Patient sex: F
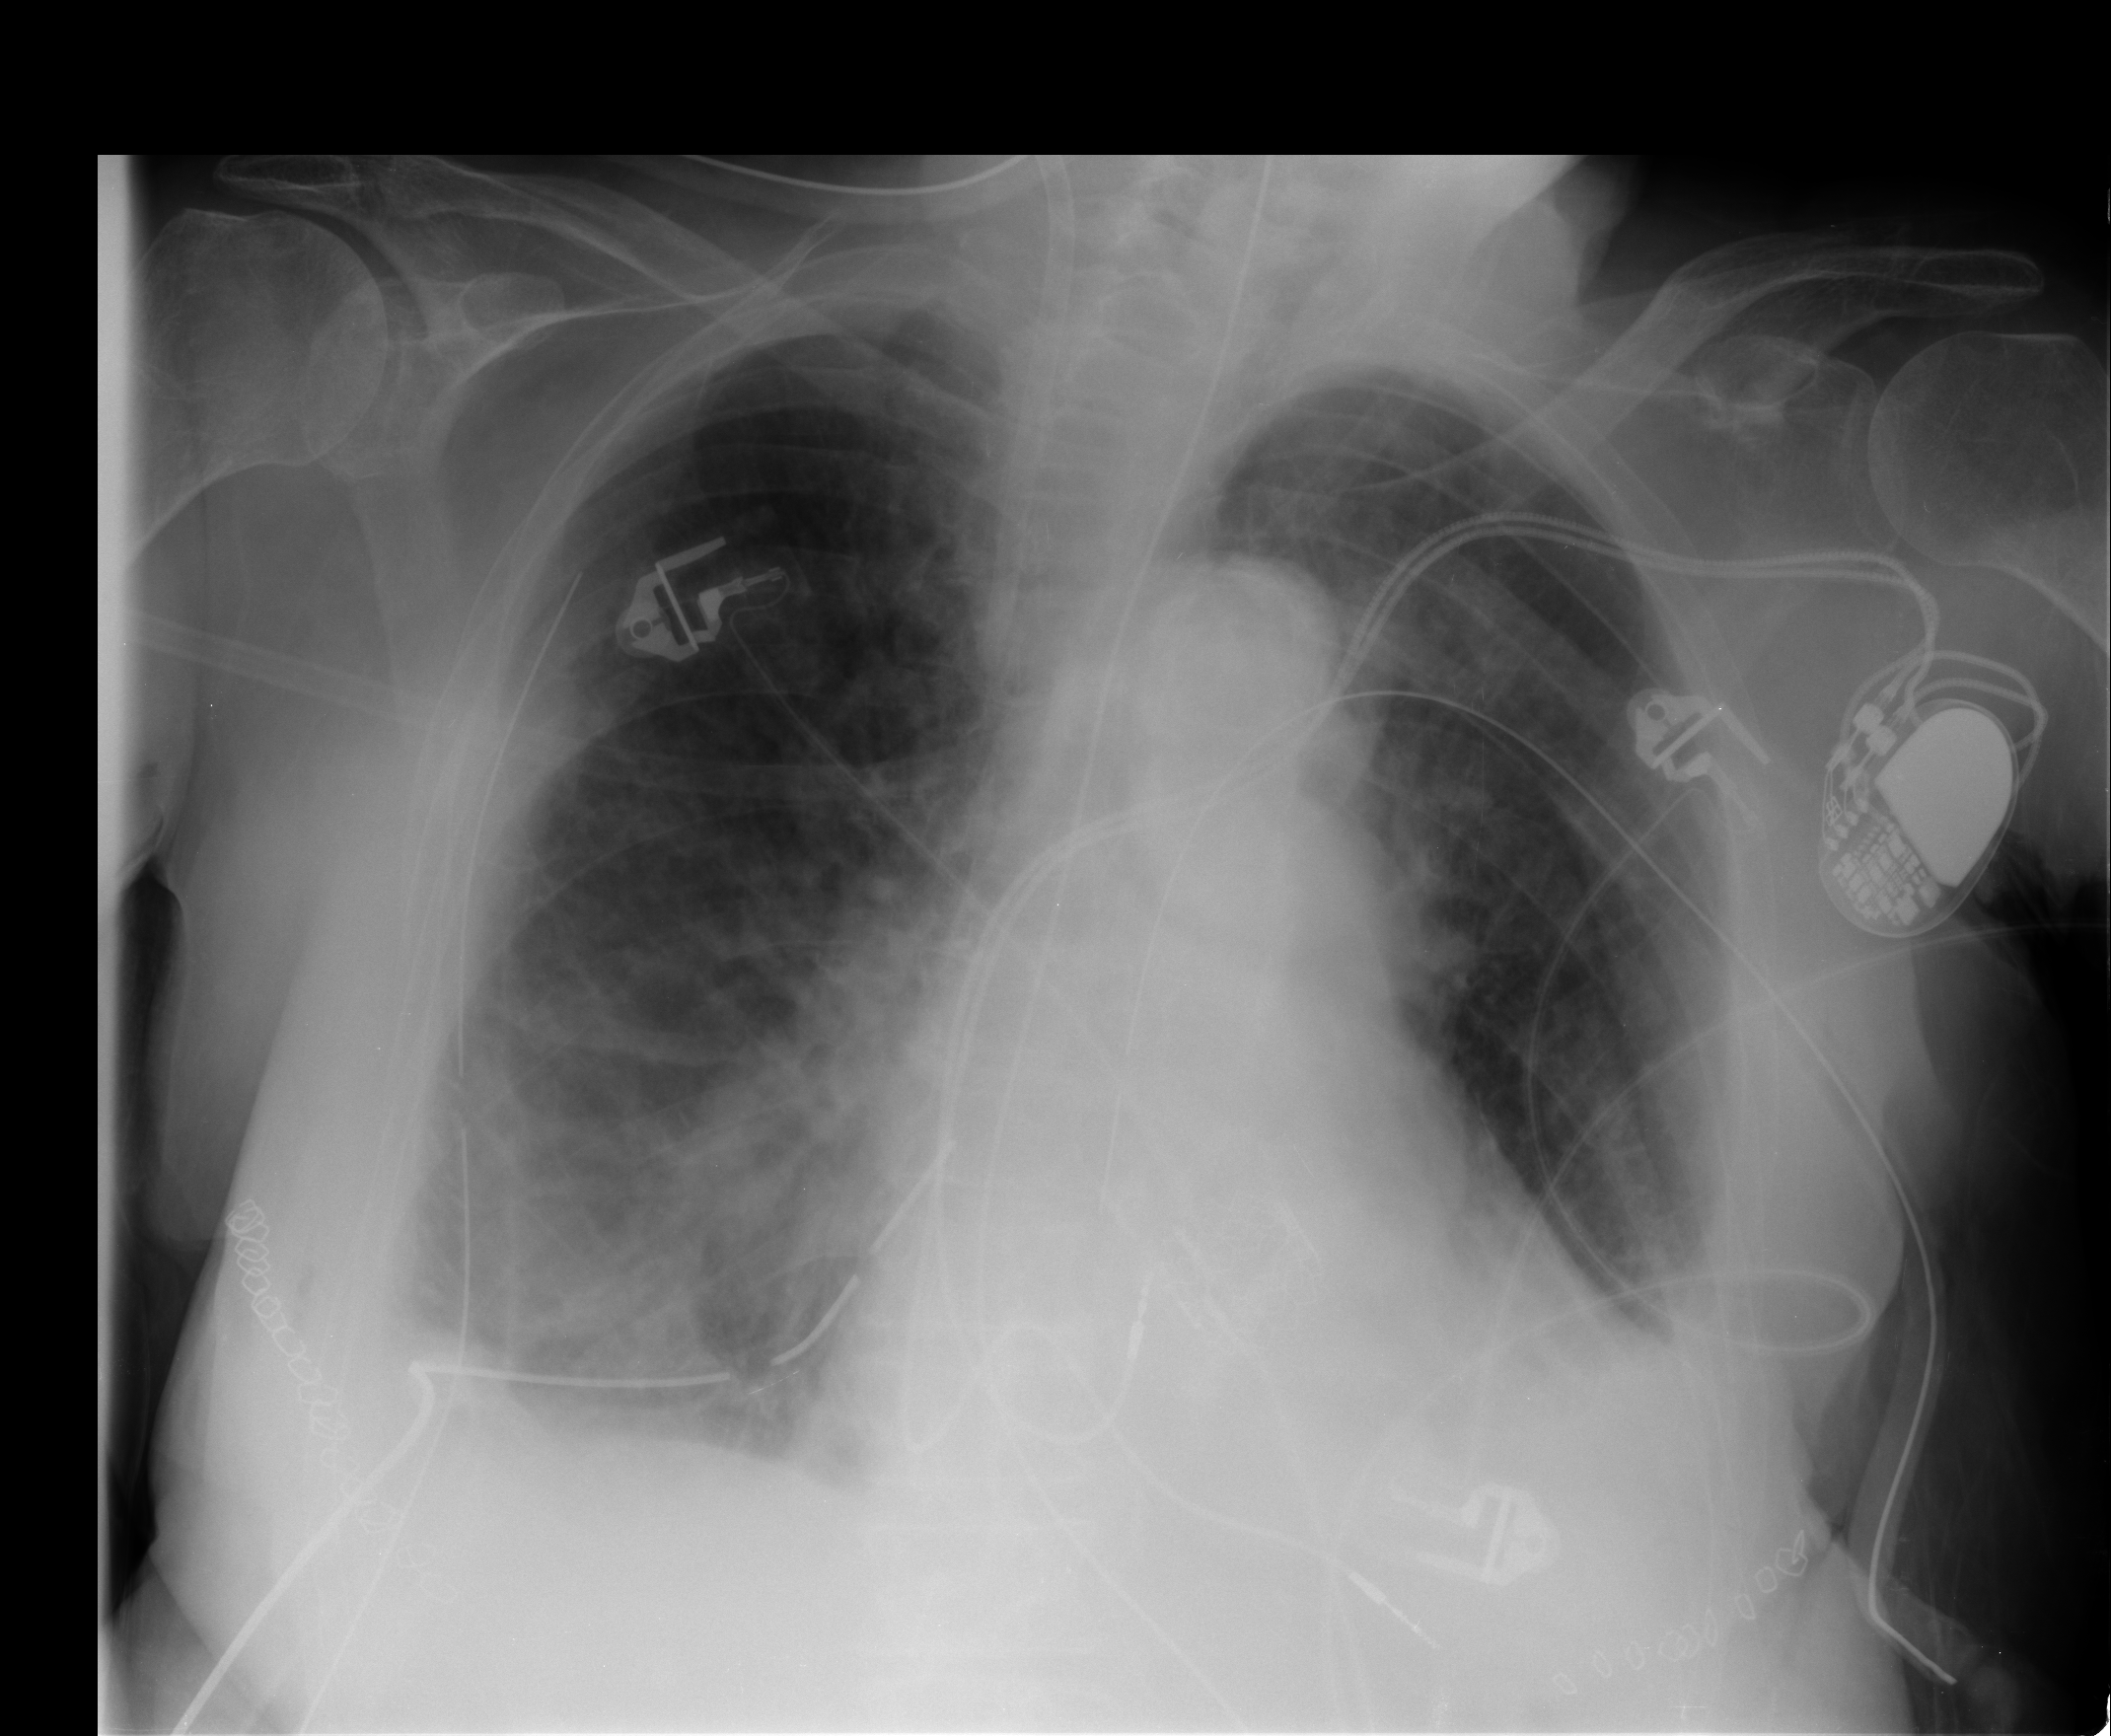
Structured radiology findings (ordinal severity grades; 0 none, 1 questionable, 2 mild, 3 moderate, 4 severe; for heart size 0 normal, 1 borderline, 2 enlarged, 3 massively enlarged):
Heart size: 2
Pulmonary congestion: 2
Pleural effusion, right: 2
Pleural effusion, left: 2
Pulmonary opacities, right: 1
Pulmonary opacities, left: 1
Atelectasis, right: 2
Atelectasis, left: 2